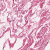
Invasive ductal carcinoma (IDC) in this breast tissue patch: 0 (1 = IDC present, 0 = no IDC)